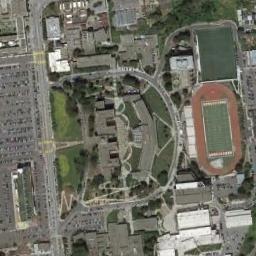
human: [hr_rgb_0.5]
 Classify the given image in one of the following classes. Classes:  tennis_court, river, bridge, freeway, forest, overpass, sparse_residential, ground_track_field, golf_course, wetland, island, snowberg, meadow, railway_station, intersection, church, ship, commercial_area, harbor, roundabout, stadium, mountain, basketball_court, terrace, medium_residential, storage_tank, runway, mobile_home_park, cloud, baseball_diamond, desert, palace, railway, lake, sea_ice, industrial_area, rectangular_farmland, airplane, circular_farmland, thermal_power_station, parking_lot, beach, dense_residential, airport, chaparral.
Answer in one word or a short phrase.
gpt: ground_track_field